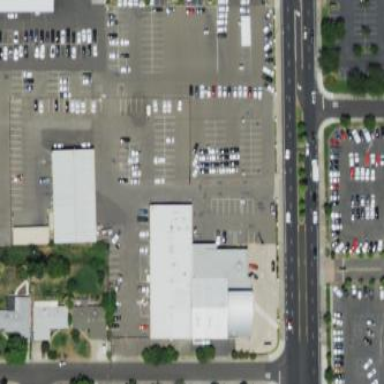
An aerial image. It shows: Shop that sells cars.